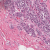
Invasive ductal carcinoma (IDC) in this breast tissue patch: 0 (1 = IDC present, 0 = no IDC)